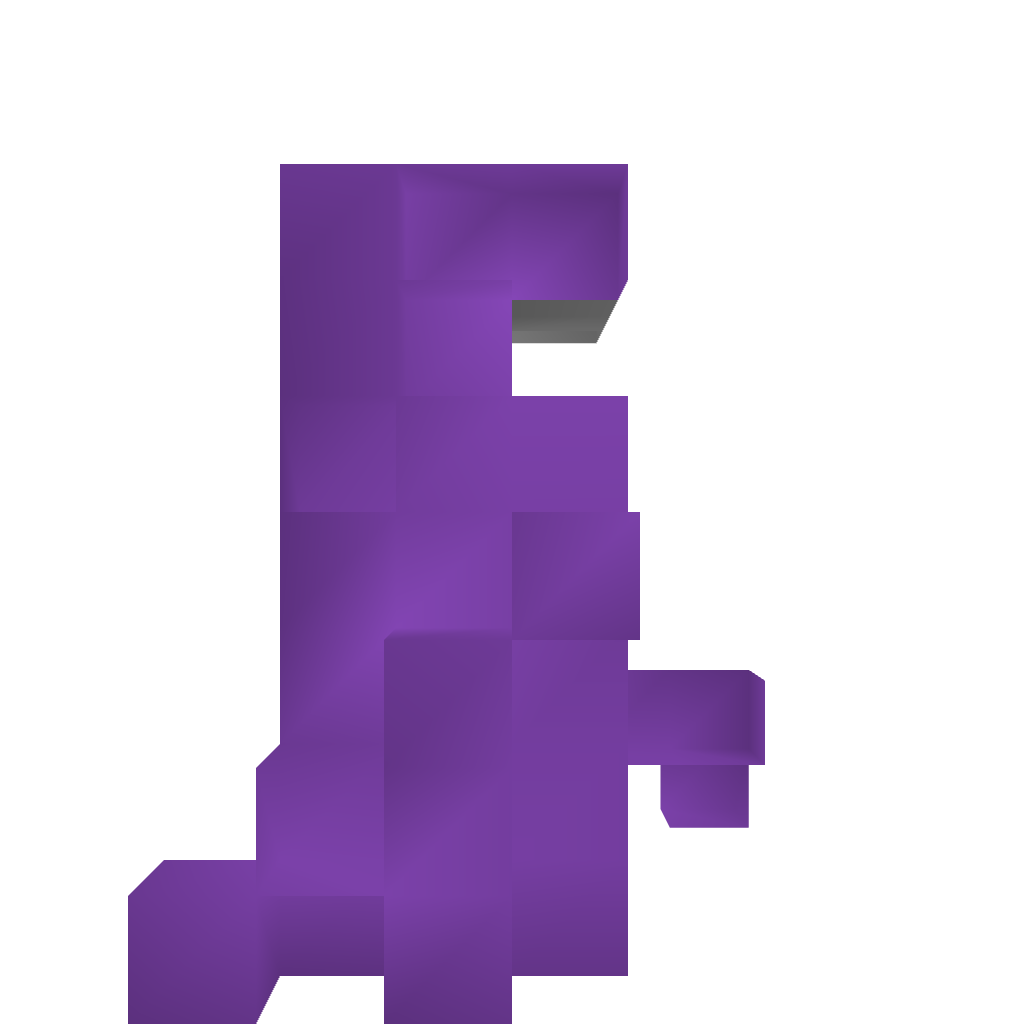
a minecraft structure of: Dispenser Cannon MK 1 bad low quality